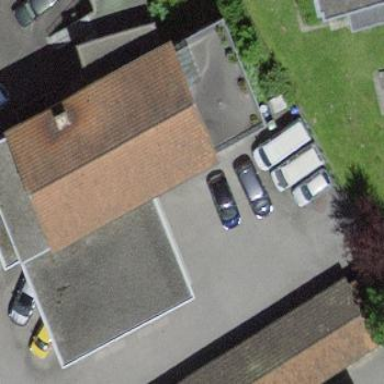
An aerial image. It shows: Building housing car shop.